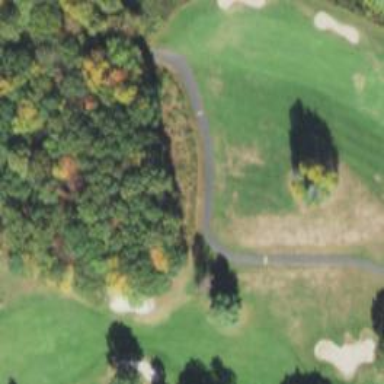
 specifically used for navigating around the golf course."